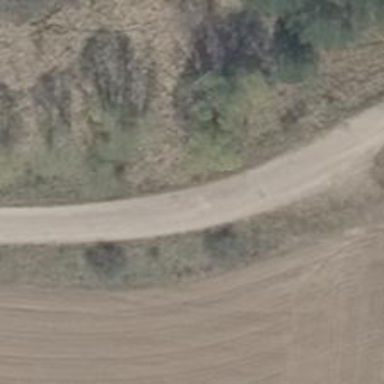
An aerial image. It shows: Paved track with grade 3 quality.